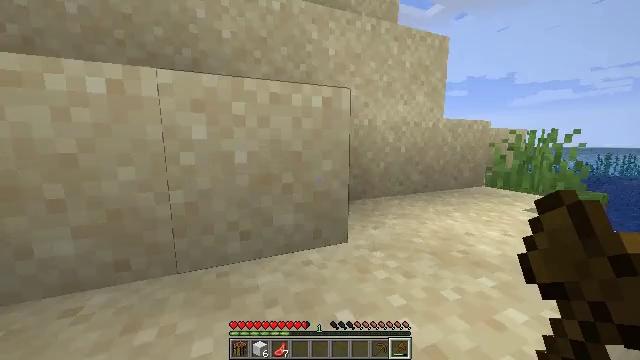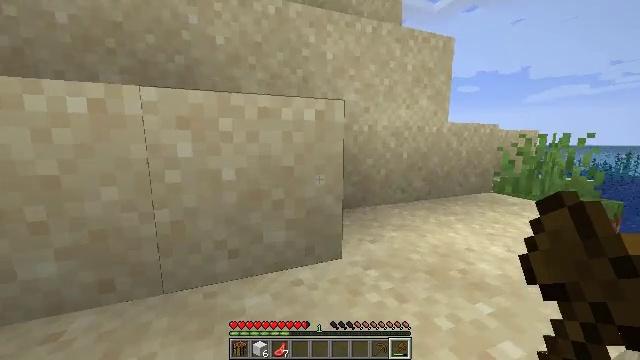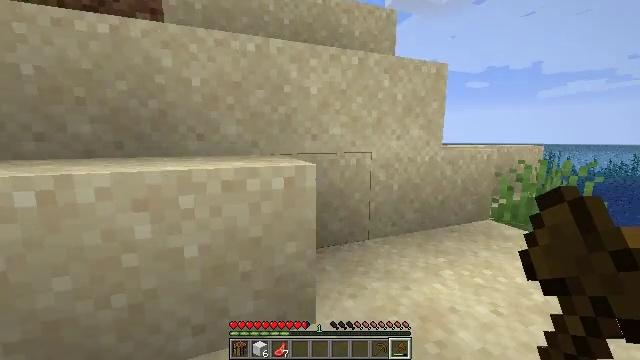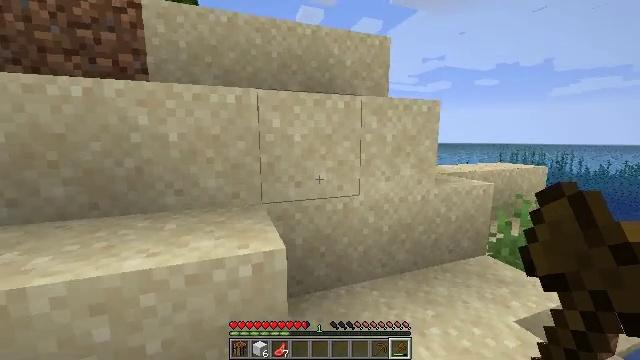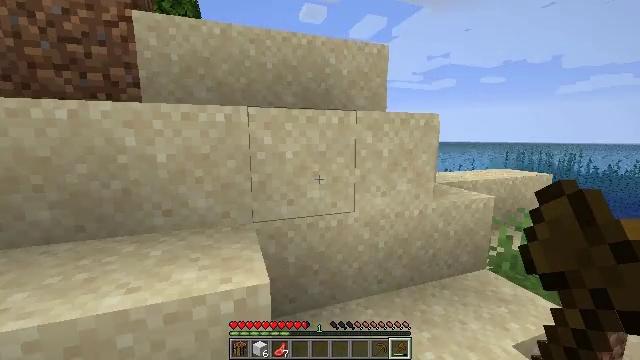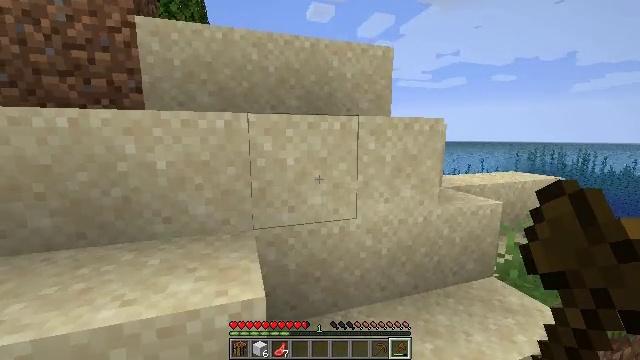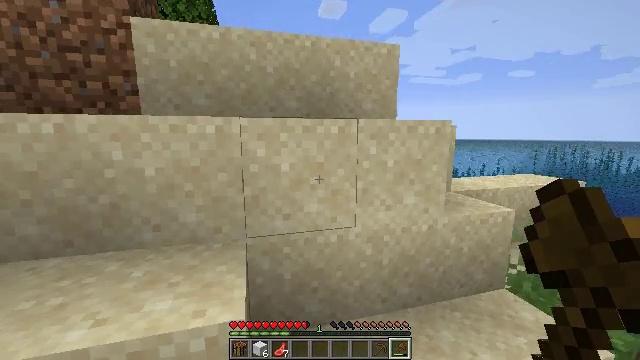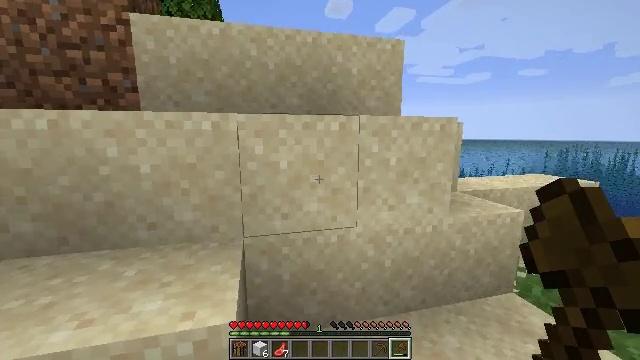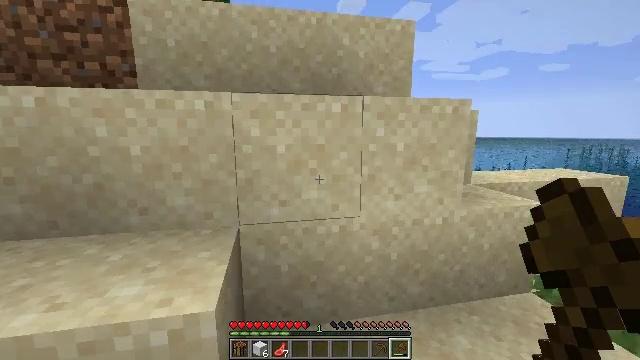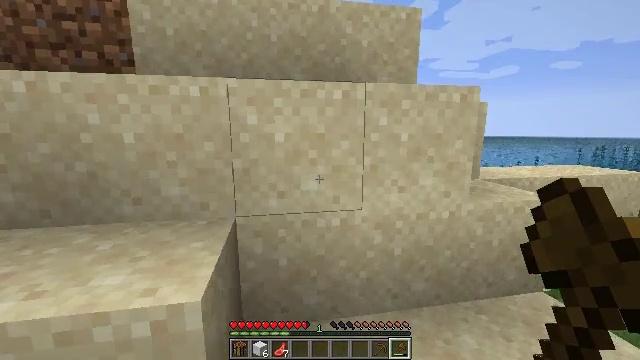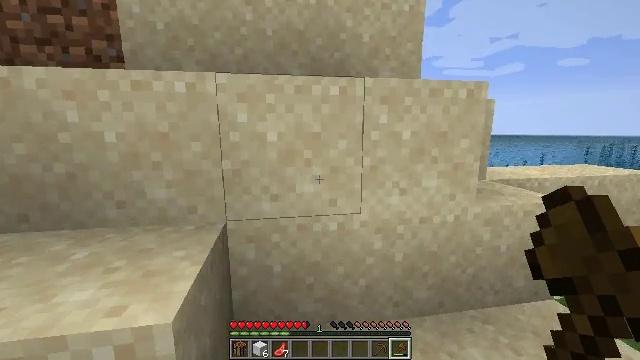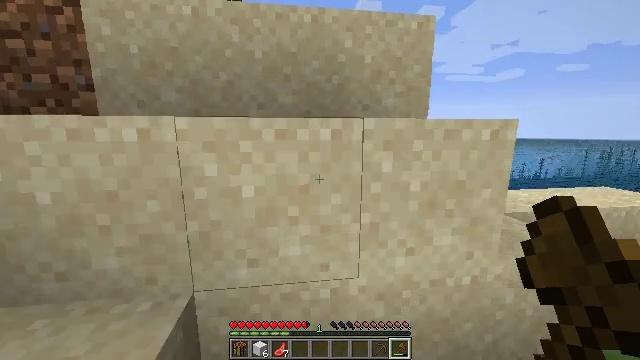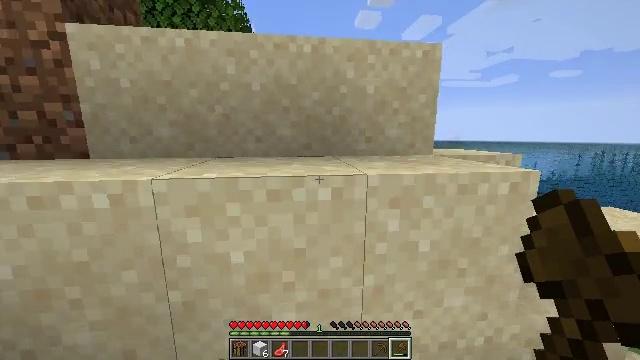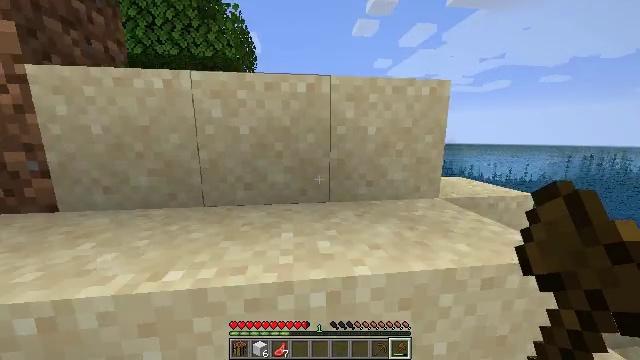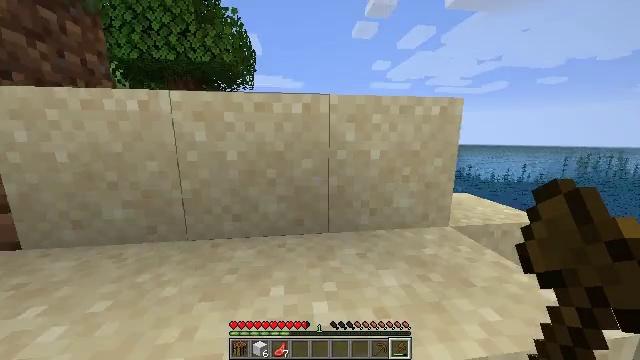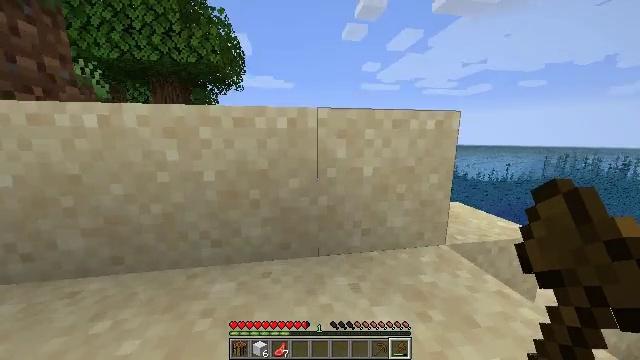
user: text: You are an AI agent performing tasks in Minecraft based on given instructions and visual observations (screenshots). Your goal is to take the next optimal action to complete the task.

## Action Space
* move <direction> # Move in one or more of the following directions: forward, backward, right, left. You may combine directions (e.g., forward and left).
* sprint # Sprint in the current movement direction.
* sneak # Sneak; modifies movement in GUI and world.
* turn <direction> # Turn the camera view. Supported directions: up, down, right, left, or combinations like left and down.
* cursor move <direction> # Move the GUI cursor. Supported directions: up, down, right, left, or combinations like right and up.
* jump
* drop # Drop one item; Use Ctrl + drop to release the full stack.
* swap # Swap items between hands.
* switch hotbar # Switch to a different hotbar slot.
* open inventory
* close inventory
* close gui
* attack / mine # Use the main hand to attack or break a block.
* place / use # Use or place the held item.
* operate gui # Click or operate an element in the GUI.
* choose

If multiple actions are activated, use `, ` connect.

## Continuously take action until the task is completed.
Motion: motion action
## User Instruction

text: Harvest kelp plant in the water.
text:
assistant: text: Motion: move forward, sprint, turn left, jump
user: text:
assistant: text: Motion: move forward, sprint, jump
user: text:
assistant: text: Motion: move forward, jump
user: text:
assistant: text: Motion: move forward, jump
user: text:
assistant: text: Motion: move forward, turn left, jump
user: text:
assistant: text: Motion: move forward, turn left, jump
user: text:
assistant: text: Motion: move forward, turn left, jump
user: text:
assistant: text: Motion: move forward, turn left, jump
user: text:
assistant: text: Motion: move forward, turn left, jump
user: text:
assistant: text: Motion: move forward, sprint, jump
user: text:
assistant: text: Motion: move forward, sprint, turn left, jump
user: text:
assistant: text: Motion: move forward, sprint, jump
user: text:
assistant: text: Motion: move forward, sprint, jump
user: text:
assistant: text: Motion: move forward, jump
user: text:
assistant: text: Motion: move forward, turn right, jump
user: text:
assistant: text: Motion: move forward, turn right and down, jump
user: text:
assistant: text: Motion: move forward, turn right and down, jump
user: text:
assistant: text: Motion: move forward, turn right and down, jump
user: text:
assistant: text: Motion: move forward, jump
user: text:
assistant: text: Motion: move forward, jump
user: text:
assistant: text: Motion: move forward, sprint, jump
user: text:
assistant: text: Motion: move forward, sprint, jump
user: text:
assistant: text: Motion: move forward, sprint, jump
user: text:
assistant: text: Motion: move forward, sprint, jump
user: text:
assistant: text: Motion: move forward, jump
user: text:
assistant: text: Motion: move forward, jump
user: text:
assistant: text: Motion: move forward, turn left, jump
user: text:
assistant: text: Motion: move forward, turn left, jump
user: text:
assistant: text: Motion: move forward, turn left, jump
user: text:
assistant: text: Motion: move forward, turn left, jump